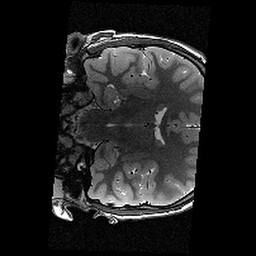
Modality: T2w
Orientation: coronal
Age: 13
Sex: female
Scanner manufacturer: siemens
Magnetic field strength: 3 T
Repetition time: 9.23 s
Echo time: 0.067 s